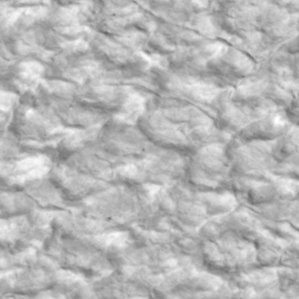
Label: non_frost